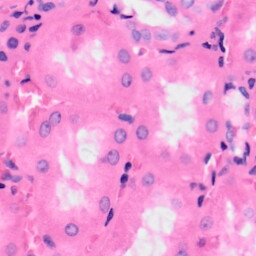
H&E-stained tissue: Kidney